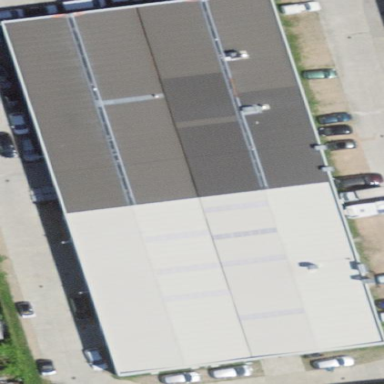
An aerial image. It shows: Industrial building.